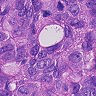
Metastatic tissue present: yes